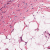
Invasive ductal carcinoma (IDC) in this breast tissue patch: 1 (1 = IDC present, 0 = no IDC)